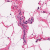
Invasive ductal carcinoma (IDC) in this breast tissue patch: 0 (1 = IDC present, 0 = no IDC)